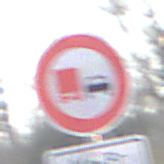
Verkehrszeichen: UeberholverbotKraftfahrzeuge
Zusatzzeichen unten: ZeitangabenMitBeschraenkungAufWochentage2
Umgebung: Outdoor, Suburban
Tageszeit: MorningAfternoon
Wetter: PartlyCloudy
Licht: Natural
Jahreszeit: NotSpecified
Kontrast: HighContrast